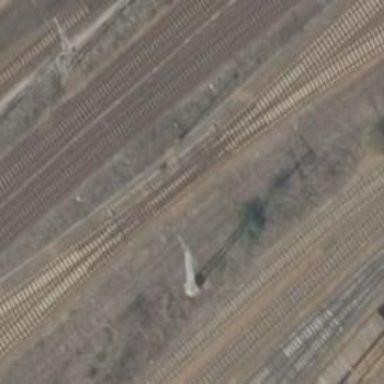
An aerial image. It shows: Railway switch.